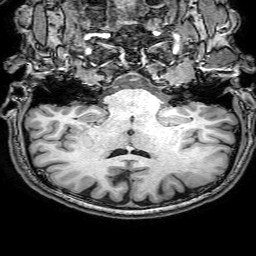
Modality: T1w
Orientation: sagittal
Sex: male
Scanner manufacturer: philips
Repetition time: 0.008262 s
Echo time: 0.00379 s